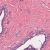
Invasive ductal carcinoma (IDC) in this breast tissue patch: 0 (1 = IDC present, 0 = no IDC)